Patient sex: M
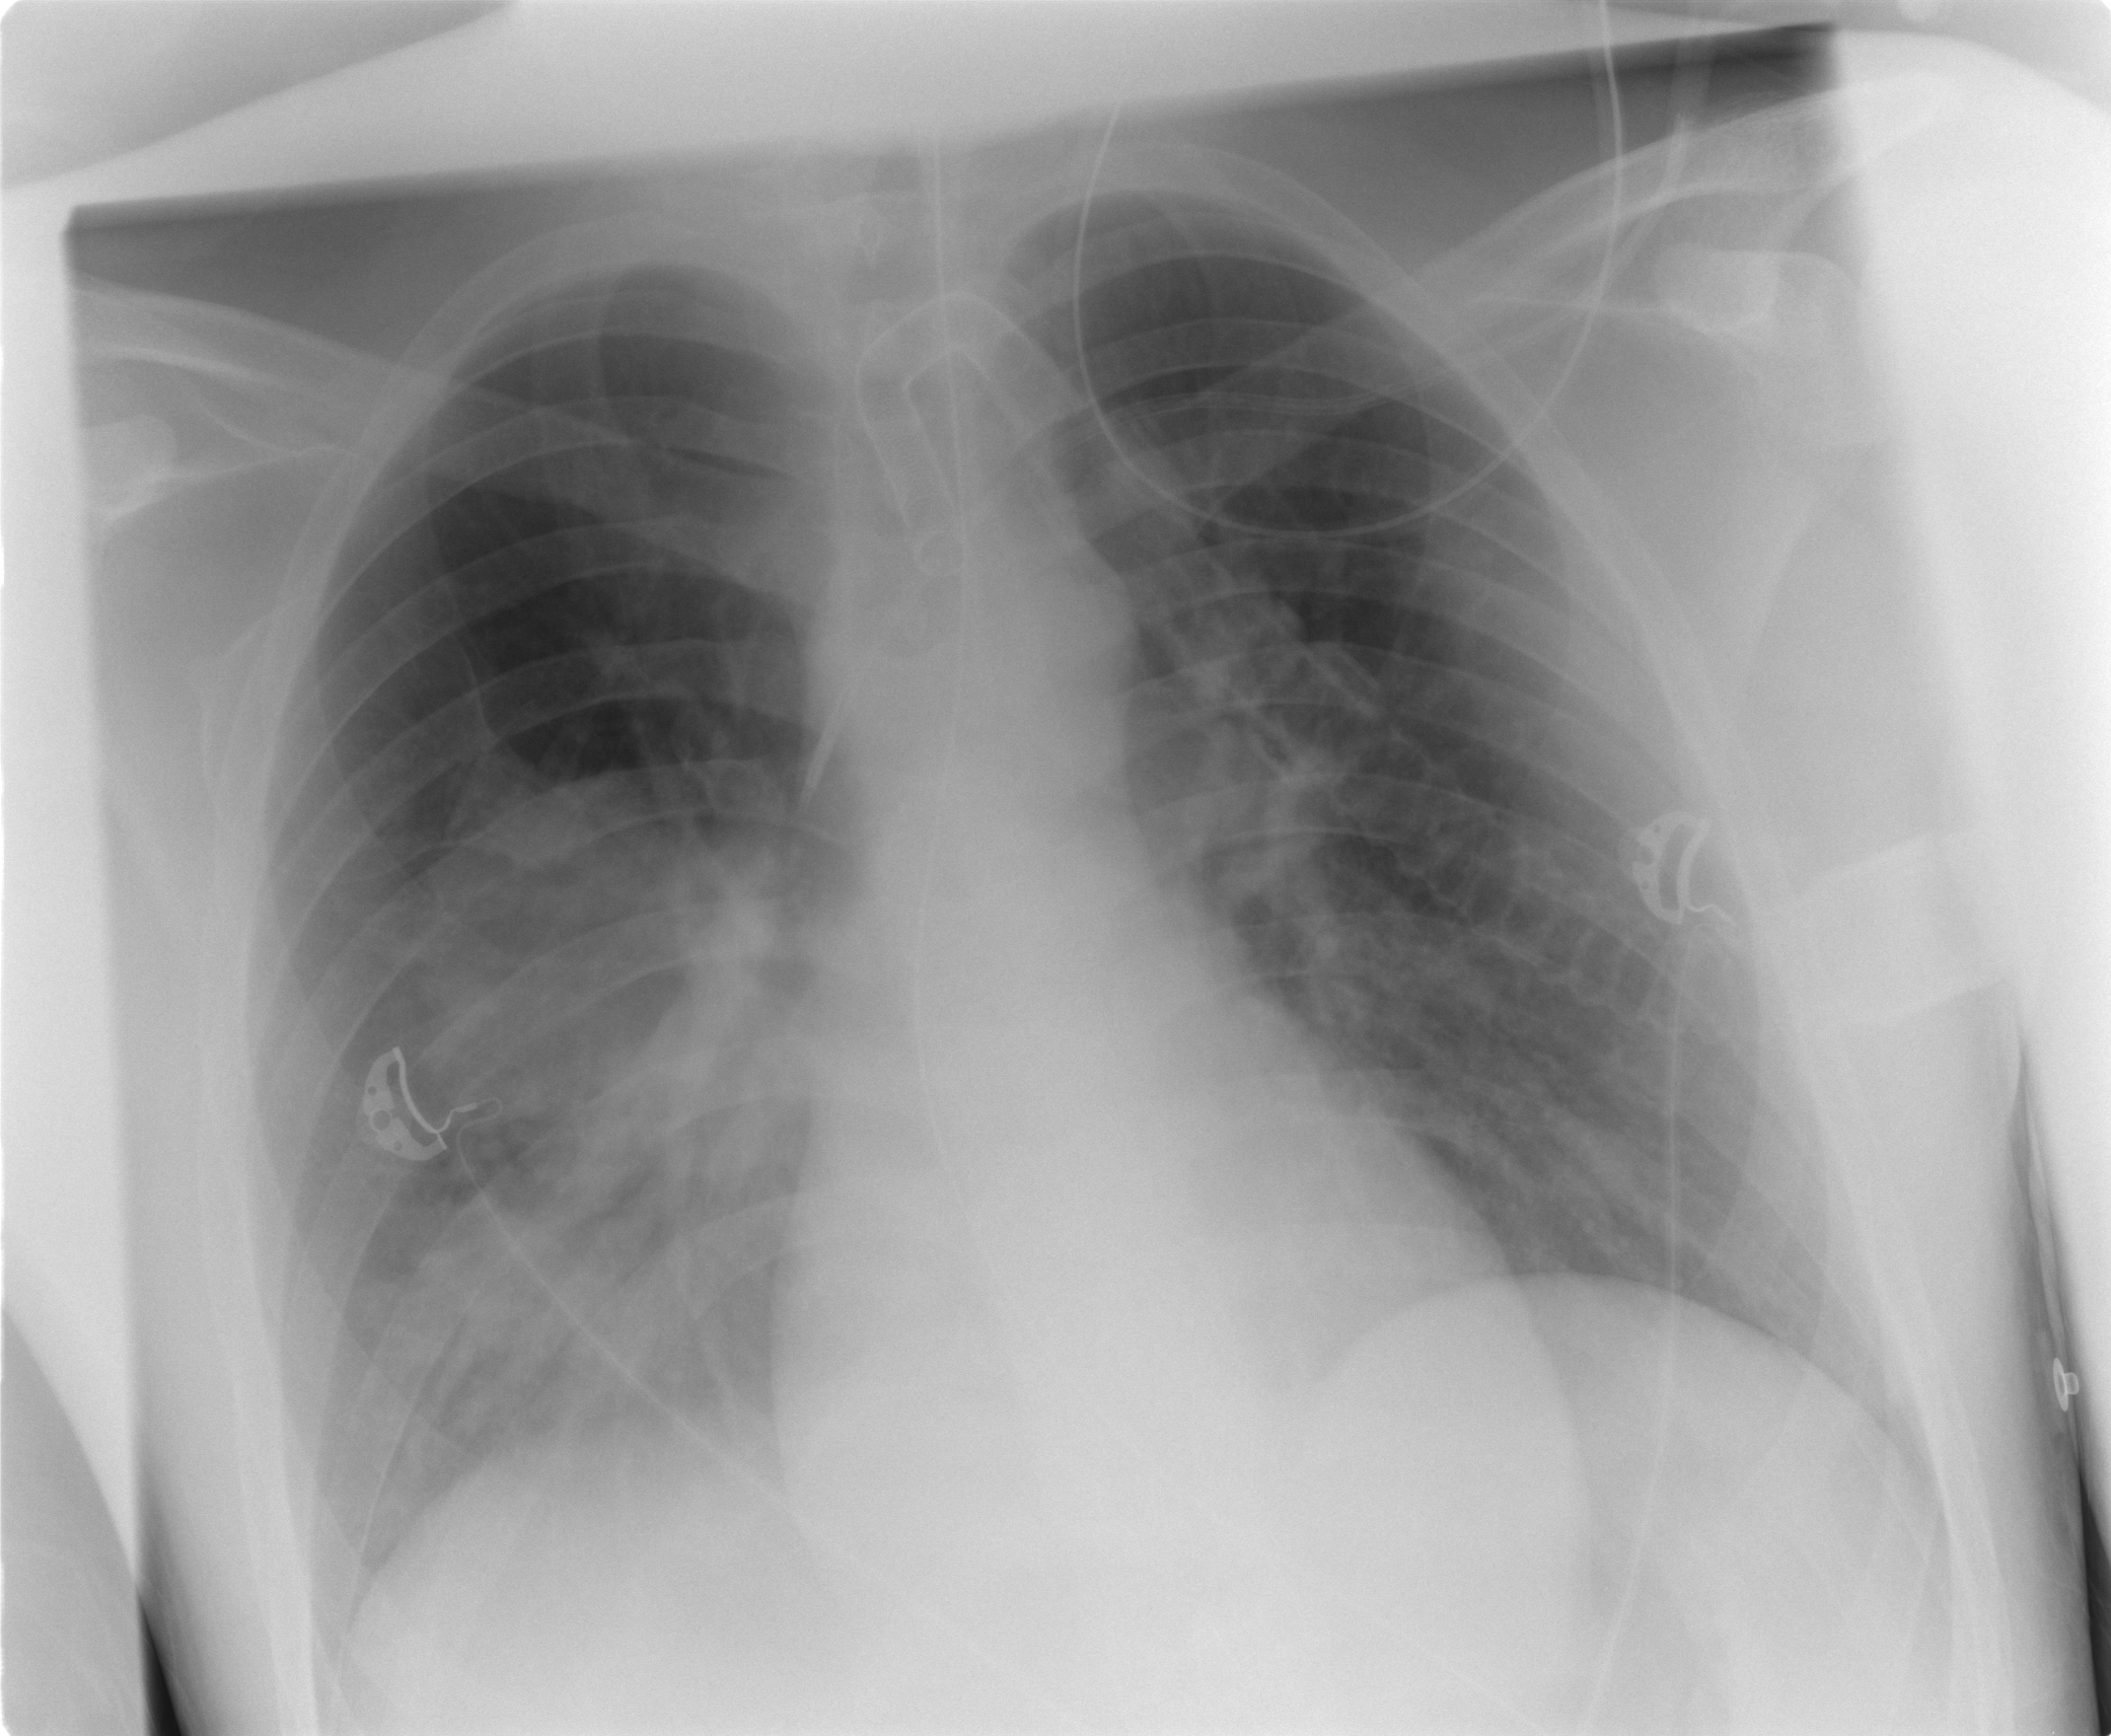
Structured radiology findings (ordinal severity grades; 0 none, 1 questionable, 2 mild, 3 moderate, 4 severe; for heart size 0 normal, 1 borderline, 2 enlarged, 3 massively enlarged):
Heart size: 0
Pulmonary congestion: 0
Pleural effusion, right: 0
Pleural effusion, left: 0
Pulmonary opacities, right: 2
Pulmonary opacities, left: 0
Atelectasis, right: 1
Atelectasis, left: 2